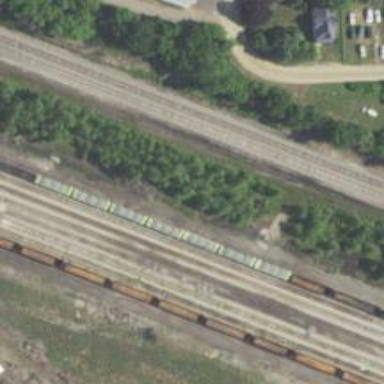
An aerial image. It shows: Railway siding with rails.